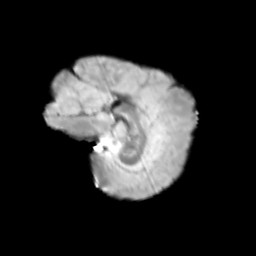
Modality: T2w
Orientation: sagittal
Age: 11
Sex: female
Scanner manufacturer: siemens
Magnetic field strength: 3 T
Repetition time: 3.8 s
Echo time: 0.07 s